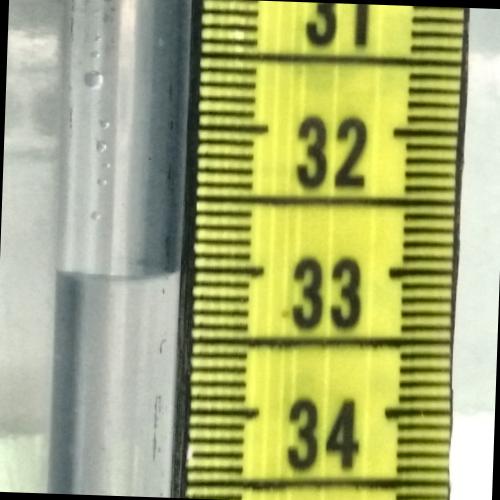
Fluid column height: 33.0 cm